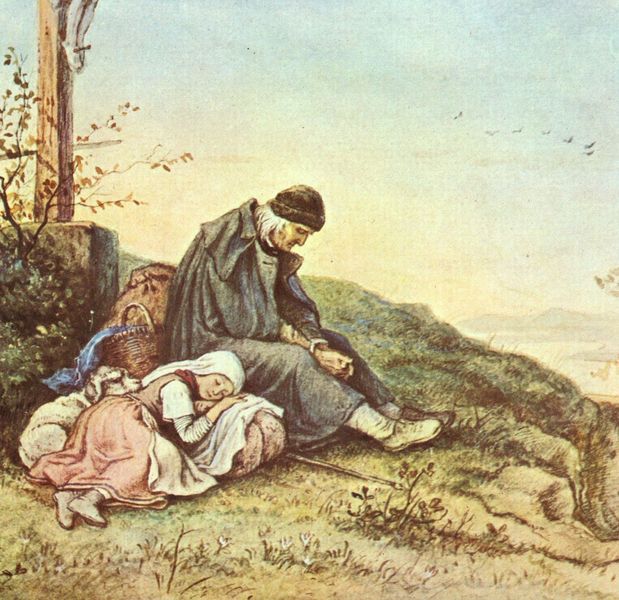
Titel: Rast unterm Wegekreuz
Künstler: Adrian Ludwig Richter
Standort: Leipzig
Institution: Museum der Bildenden Künste
Schlagwörter: baum, berg, blau, blätter, felsen, himmel, laub, mann, meer, schlaf, umhang, vogel, wasser, weiß, wolken, aquarell, bäume, grün, landschaft, mädchen, see, ufer, äste, abend, blumen, braun, frau, grau, hell, holz, hut, kleid, licht, nase, pfeiler, schwarz, säule, zeichnung, ausblick, blick, gras, hund, rasen, schleier, tier, tiere, tuch, weg, wiese, wolke, rock, alt, jacke, jung, kappe, mütze, richter, augen, falten, gesicht, sockel, stein, steine, trauer, hände, ast, erde, gräser, horizont, hügel, stamm, strauch, vögel, busch, büsche, gebüsch, gewässer, sonne, sträucher, auge, gewand, haare, mantel, decke, kind, vater, blatt, pflanze, pflanzen, rosa, anhöhe, fliegen, sack, stock, kopfbedeckung, schürze, füße, küste, ruhe, liegen, ruhen, schlafen, schlafend, alter mann, schuhe, stab, mast, abhang, bündel, körbe, berge, fels, gebirge, gipfel, hang, pause, picknick, rast, luft, kopftuch, melancholie, korb, balken, nadel, podest, knie, nagel, pfosten, oben, lamm, schaf, alter, greis, kreuz, felsig, stiefel, beutel, gebet, schuh, trost, hubi, christus, jesus, kreuzigung, wanderer, müde, kruzifix, diagonale, wanderstab, wanderstock, reisemantel, armut, opa, schäfer, ausruhen, wanderung, enkel, grossvater, gekreuzigter, pilgern, horizonz, woese, kreu, onkel, ruch, rauer, kofptuch, ausruchen, essem, mann hirte, posdest, ruhenm